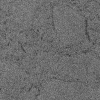
Atmospheric dust classification: not_dusty